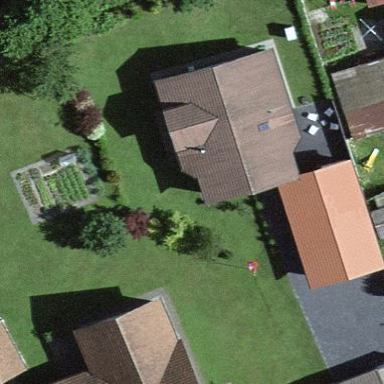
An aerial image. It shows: Residential building.